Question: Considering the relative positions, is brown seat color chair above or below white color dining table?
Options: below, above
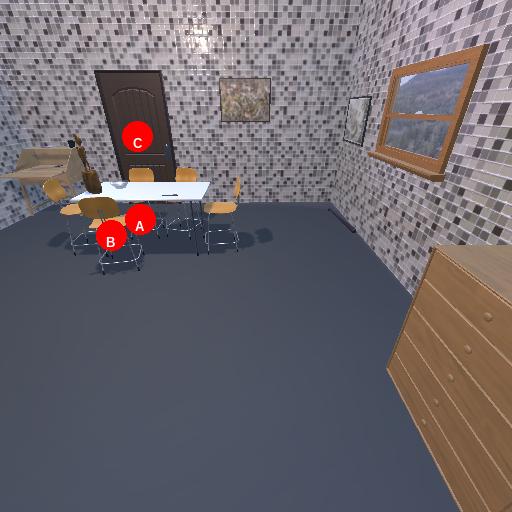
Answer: below